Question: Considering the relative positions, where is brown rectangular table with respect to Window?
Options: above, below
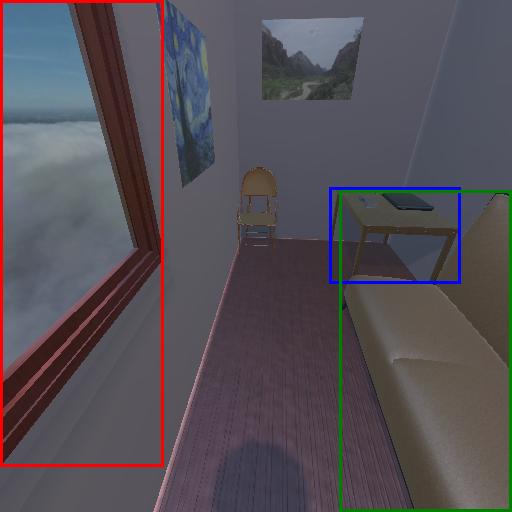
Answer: above